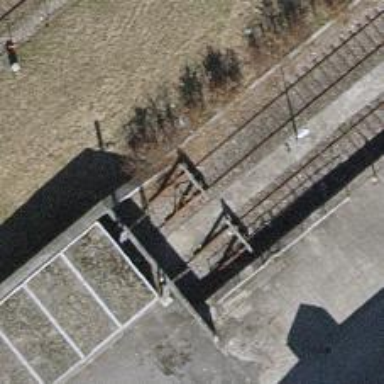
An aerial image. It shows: Railway buffer stop.